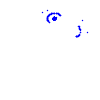
Particle: electron